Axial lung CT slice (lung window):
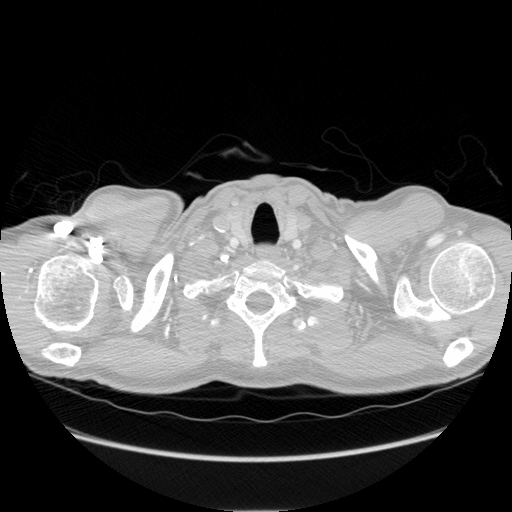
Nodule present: no